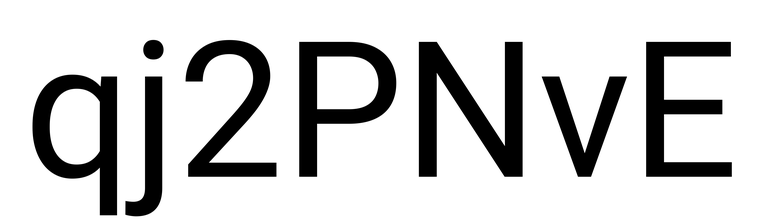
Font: Roboto_Regular